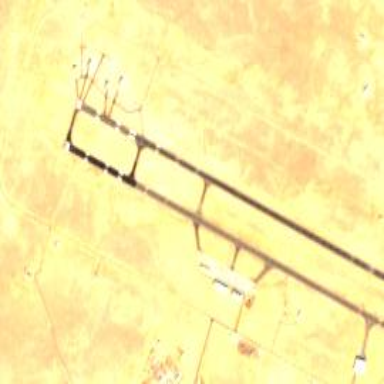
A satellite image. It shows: View of runway in airport.